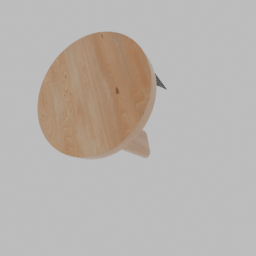
Label: furniture